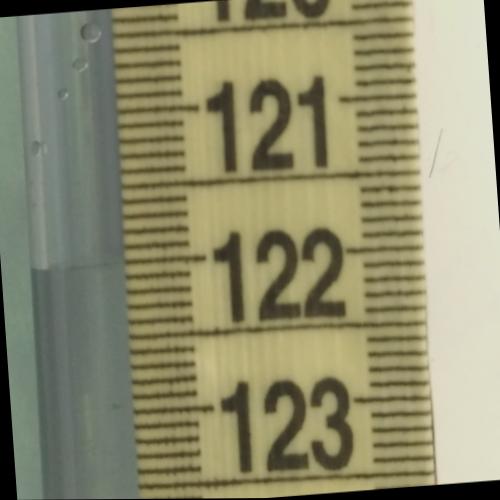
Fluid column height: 122.0 cm